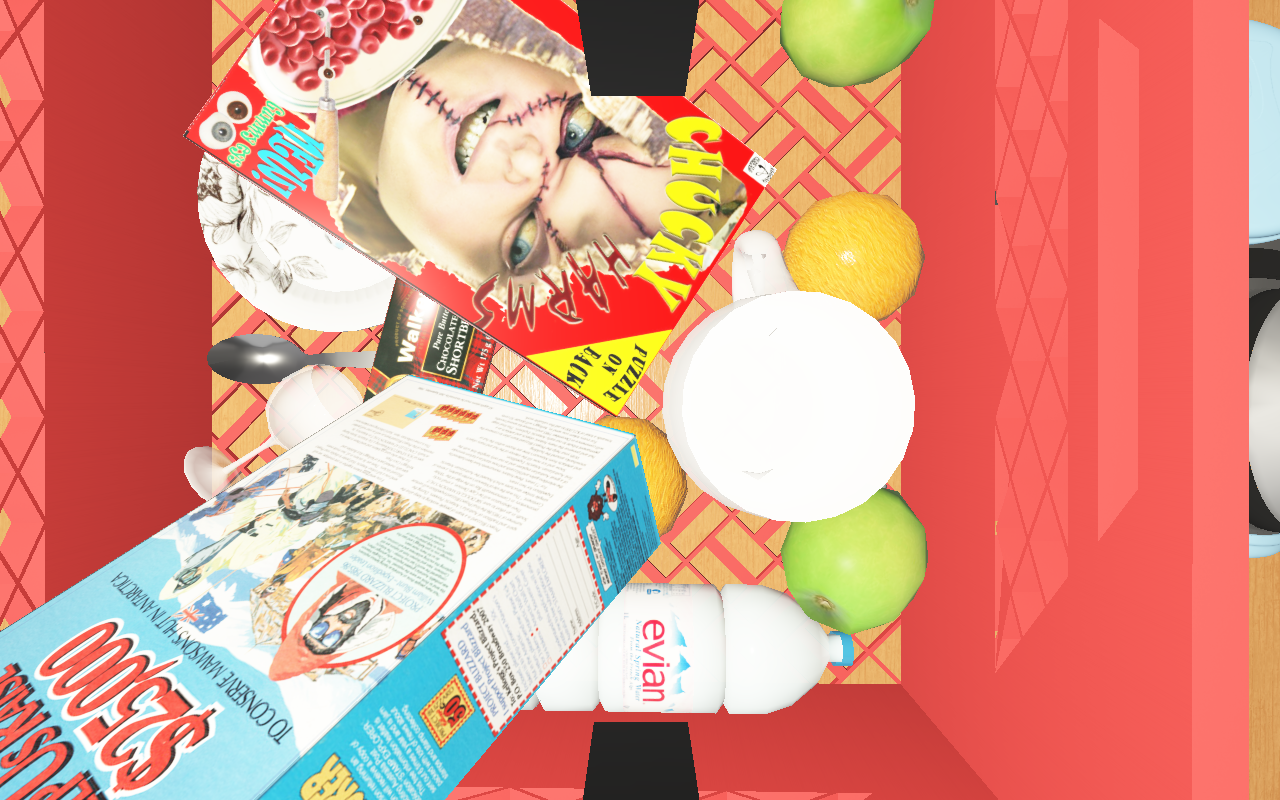
Objects in the scene:
water bottle
apple
apple
orange
orange
plate
cereal box
biscuit box